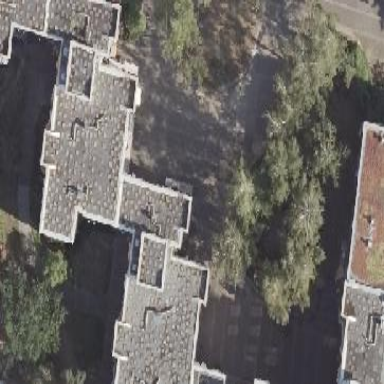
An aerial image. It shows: Flat-roofed building with tar paper roof.